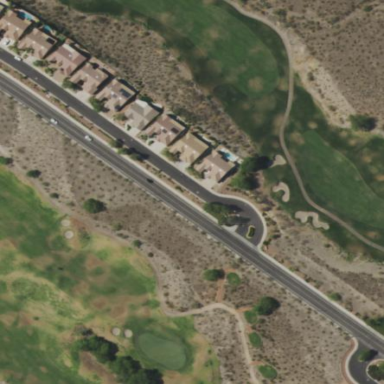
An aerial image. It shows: Area with grass used as rough in golf course.